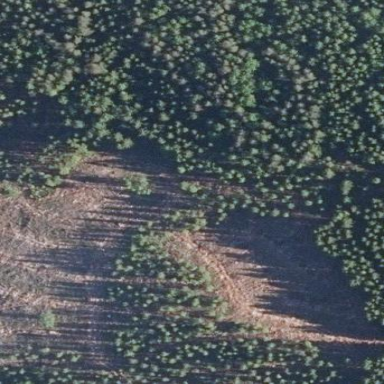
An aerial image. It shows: Clearcut area with scrub vegetation.